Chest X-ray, PA view. Patient: 68 years old, sex M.
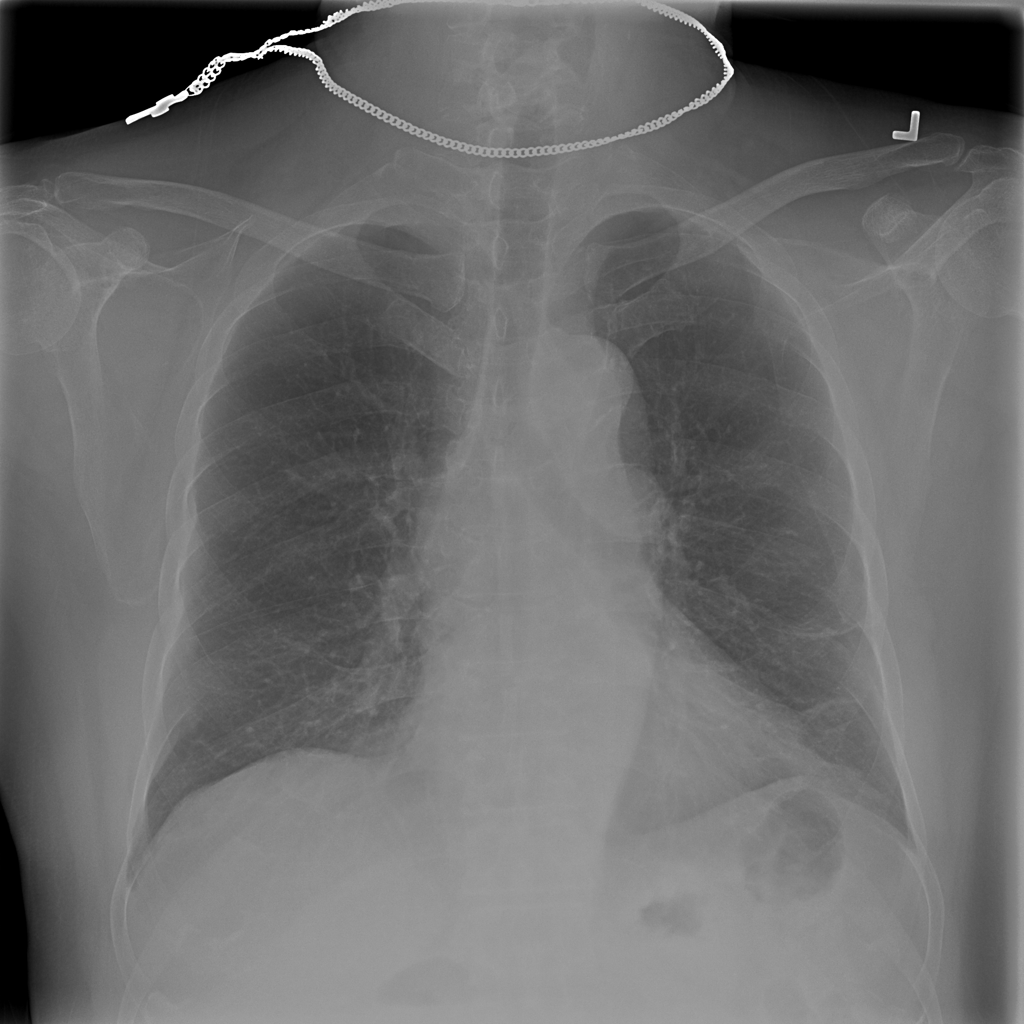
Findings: Pneumonia